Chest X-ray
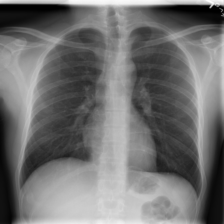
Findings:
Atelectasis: negative
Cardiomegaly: negative
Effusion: negative
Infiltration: negative
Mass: negative
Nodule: negative
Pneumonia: negative
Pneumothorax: negative
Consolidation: negative
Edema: negative
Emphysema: negative
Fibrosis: negative
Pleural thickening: negative
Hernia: negative